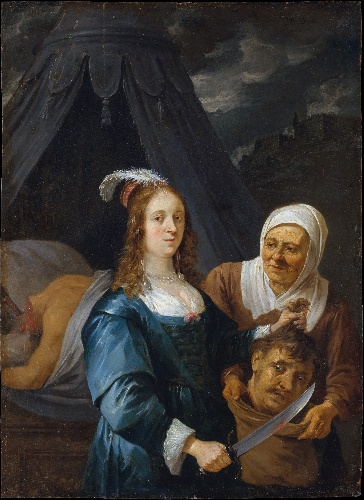
Title: Judith with the Head of Holofernes
Artist: David Teniers the Younger
Artist bio: Flemish, Antwerp 1610–1690 Brussels
Date: 1650s
Object type: Painting
Classification: Paintings
Medium: Oil on copper
Dimensions: 14 1/2 x 10 3/8 in. (36.8 x 26.4 cm)
Department: European Paintings
Credit line: Gift of Gouverneur Kemble, 1872
Accession year: 1872
Repository: Metropolitan Museum of Art, New York, NY
Tags: Tents|Heads|Women|Holofernes|Judith|Servants